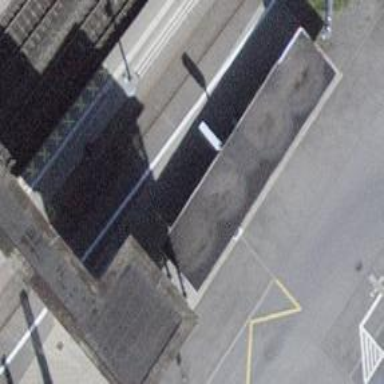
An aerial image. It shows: Part of building - roof.